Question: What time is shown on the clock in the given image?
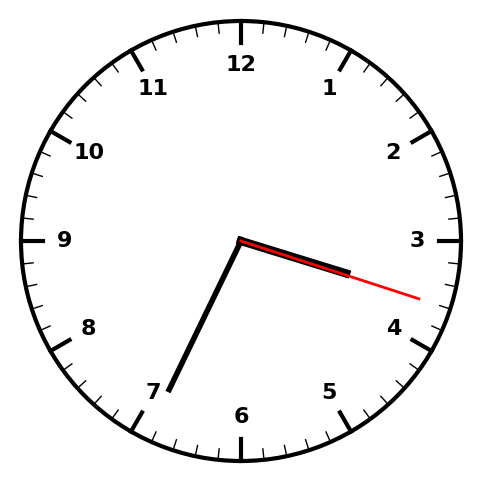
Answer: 03:34:18